Question: I am confusing if entity framework 5 is based on .net framework 4.5 or .net framework 4.0 in my project, because when I added ef5 to my project from nuget, it shows the run time version is v4.0.30319 as in attached image. (I assume it should be v4.5.50709?)
In the project settings, the targeted framework is correctly set to .Net Framework 4.5 and I am using visual studio 2012.
If it is not using .net framework 4.5. How I can do to make sure it is using .net framework 4.5? Thanks for your help.

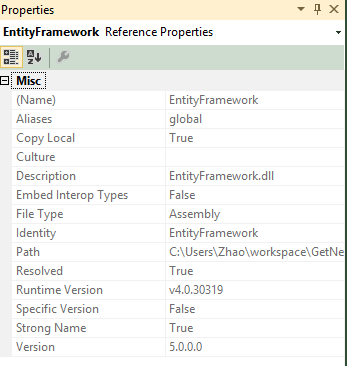
Answer: There is no 4.5 Runtime. The 4.5 Framework is built ontop of the 4.0 Runtime and CLR. What you are <URL>.